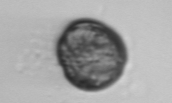
Label: Dinophyceae